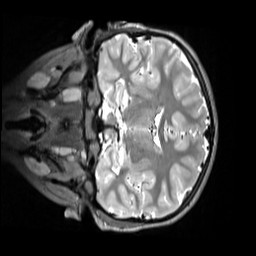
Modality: T2w
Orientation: coronal
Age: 9
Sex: female
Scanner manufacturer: siemens
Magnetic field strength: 3 T
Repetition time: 3.2 s
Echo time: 0.408 s